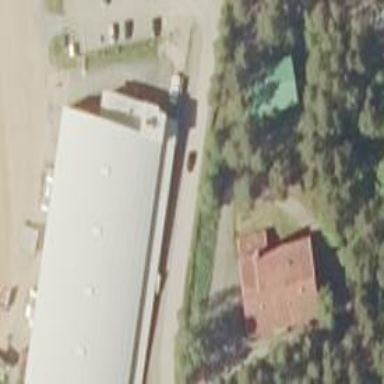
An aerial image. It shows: Public building hosting ice rink.